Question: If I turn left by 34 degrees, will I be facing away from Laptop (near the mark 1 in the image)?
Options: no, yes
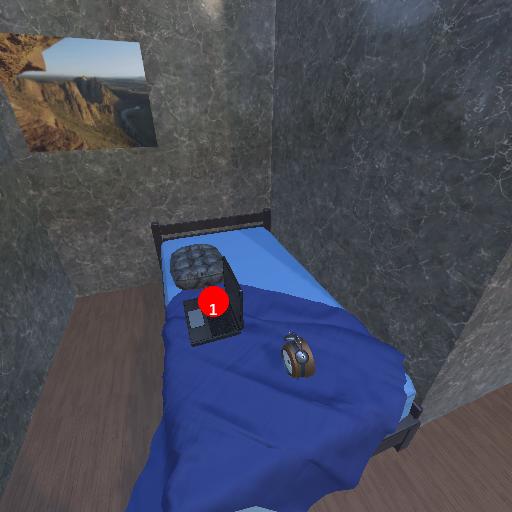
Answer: no